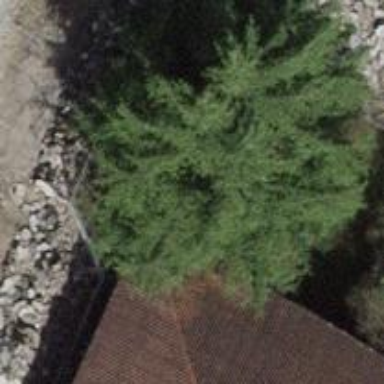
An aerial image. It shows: Needle-leaved tree in natural setting.